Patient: sex M, age 61
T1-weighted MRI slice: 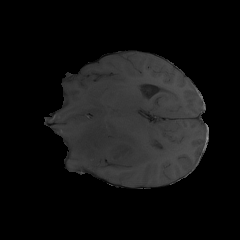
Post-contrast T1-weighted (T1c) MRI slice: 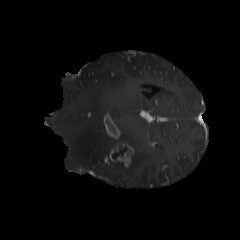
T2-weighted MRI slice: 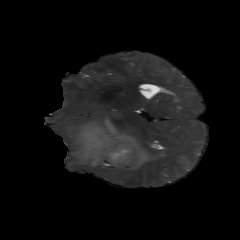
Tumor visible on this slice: yes
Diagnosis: Glioblastoma, IDH-wildtype
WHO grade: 4